Question: I have stuck a point in my project i have to call a function inside the structure in xcode i wrote the c++ syntax for that but it gives error.. i have tried to search from net but did not found any solution. i did not getting why it is coming can any one help me . any suggestion will be helpfull
'''
struct containerPath
{
int age() {return 10;}
// void display();
};
'''

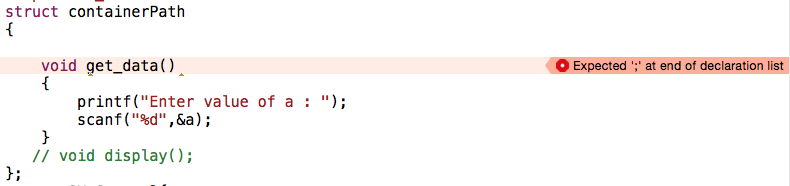
Answer: Objective-C is a super set of C but not C++. Only C++ can have structure with methods. So make your controller file Objective-C++ by changing the .m to .mm.